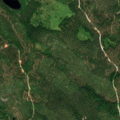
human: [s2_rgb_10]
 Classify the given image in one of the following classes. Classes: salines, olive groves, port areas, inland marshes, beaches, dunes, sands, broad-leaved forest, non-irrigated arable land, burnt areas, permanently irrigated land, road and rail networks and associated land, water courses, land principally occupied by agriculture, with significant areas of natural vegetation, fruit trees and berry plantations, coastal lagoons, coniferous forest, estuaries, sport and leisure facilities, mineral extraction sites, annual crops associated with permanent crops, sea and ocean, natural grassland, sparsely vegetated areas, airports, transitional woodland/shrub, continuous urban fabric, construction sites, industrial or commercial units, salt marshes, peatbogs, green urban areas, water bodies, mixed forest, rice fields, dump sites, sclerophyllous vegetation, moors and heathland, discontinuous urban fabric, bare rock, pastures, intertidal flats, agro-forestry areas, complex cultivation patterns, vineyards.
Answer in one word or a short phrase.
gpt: coniferous forest, transitional woodland/shrub